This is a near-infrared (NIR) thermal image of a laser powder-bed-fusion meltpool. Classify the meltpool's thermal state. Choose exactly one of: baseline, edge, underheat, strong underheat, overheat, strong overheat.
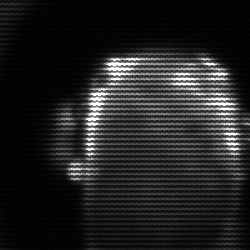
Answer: baseline